Question: I'm building a Safari extension with two different content scripts. One script needs to be injected into all http pages (but not https pages). The other one only gets injected into google.com pages regardless of scheme.
In order to achieve this, I have set 'Extension Website Access' to:

This should mean that at a high level, content scripts in my extension should be able to access all pages.
To get more fine-grained control, I then programatically inject the content scripts into URLs which match my patterns.
'''
App = {
content: {
// Inject into unsecure pages.
whitelist: ['http://*/*'],
// But not into secure pages.
blackList: ['https://*/*'],
loc: safari.extension.baseURI + 'data/content.js'
},
results: {
// Inject this script into all google.com pages
whiteList: ['http://*.google.com/*', 'https://*.google.com/*'],
// Surely I don't need a blacklist if I specify a whitelist?
blacklist: undefined,
loc: safari.extension.baseURI + 'data/results.js',
}
};
// Inject the first content script.
safari.extension.addContentScriptFromURL(App.content.loc,
App.content.whitelist, App.content.blacklist, false);
// Inject the second content script.
safari.extension.addContentStyleSheetFromURL(App.results.cssLoc,
App.results.whitelist, App.results.blacklist, false);
'''
The problem is that both scripts are being injected into all pages. It's as if my white and blacklists do nothing. What am I doing wrong?
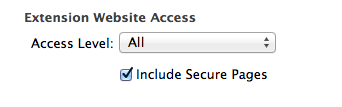
Answer: I was using capitals in my whilelist/blacklist definitions at the top:
'''
App = {
content: {
blackList: ['https://*/*'],
},
results: {
whiteList: ['http://*.google.com/*', 'https://*.google.com/*']
}
};
'''
But then using non-capitalized versions of the variables when I pass the lists into the script injection function.
'''
safari.extension.addContentScriptFromURL(App.content.loc, App.content.whitelist, App.content.blacklist, false);
'''
This obviously means that 'undefined' was being passed into the injection function rather than an actual whitelist/blacklist.